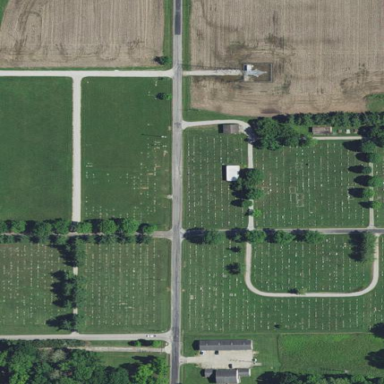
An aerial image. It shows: Grave yard.